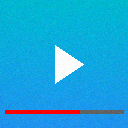
Screen state: on